Field crop: maize
Growth stage: 2
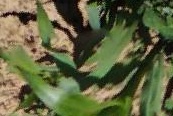
Species: maize